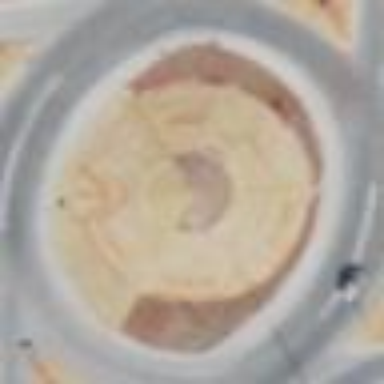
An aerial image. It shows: Roundabout on trunk highway.